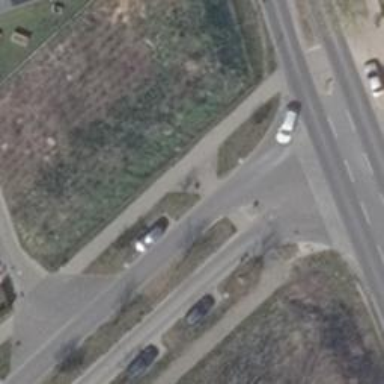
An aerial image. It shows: Unmarked crossing with pedestrian island.